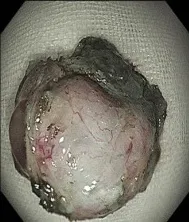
(D) ESD resection specimen of Case 3.
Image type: endoscopy (gi_endoscopy)